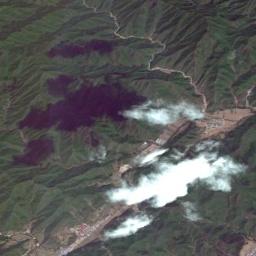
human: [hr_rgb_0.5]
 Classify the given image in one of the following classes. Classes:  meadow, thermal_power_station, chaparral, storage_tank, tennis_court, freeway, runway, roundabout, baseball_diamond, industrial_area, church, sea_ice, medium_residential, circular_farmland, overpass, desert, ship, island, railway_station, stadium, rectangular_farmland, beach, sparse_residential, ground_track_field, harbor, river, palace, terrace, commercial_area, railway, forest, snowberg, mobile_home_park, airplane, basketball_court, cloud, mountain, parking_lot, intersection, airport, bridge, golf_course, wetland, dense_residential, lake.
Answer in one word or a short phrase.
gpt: cloud